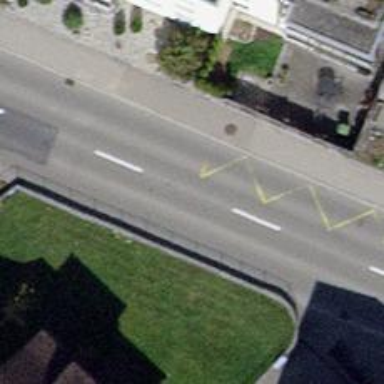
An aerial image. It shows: Public transport stop position.